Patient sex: F
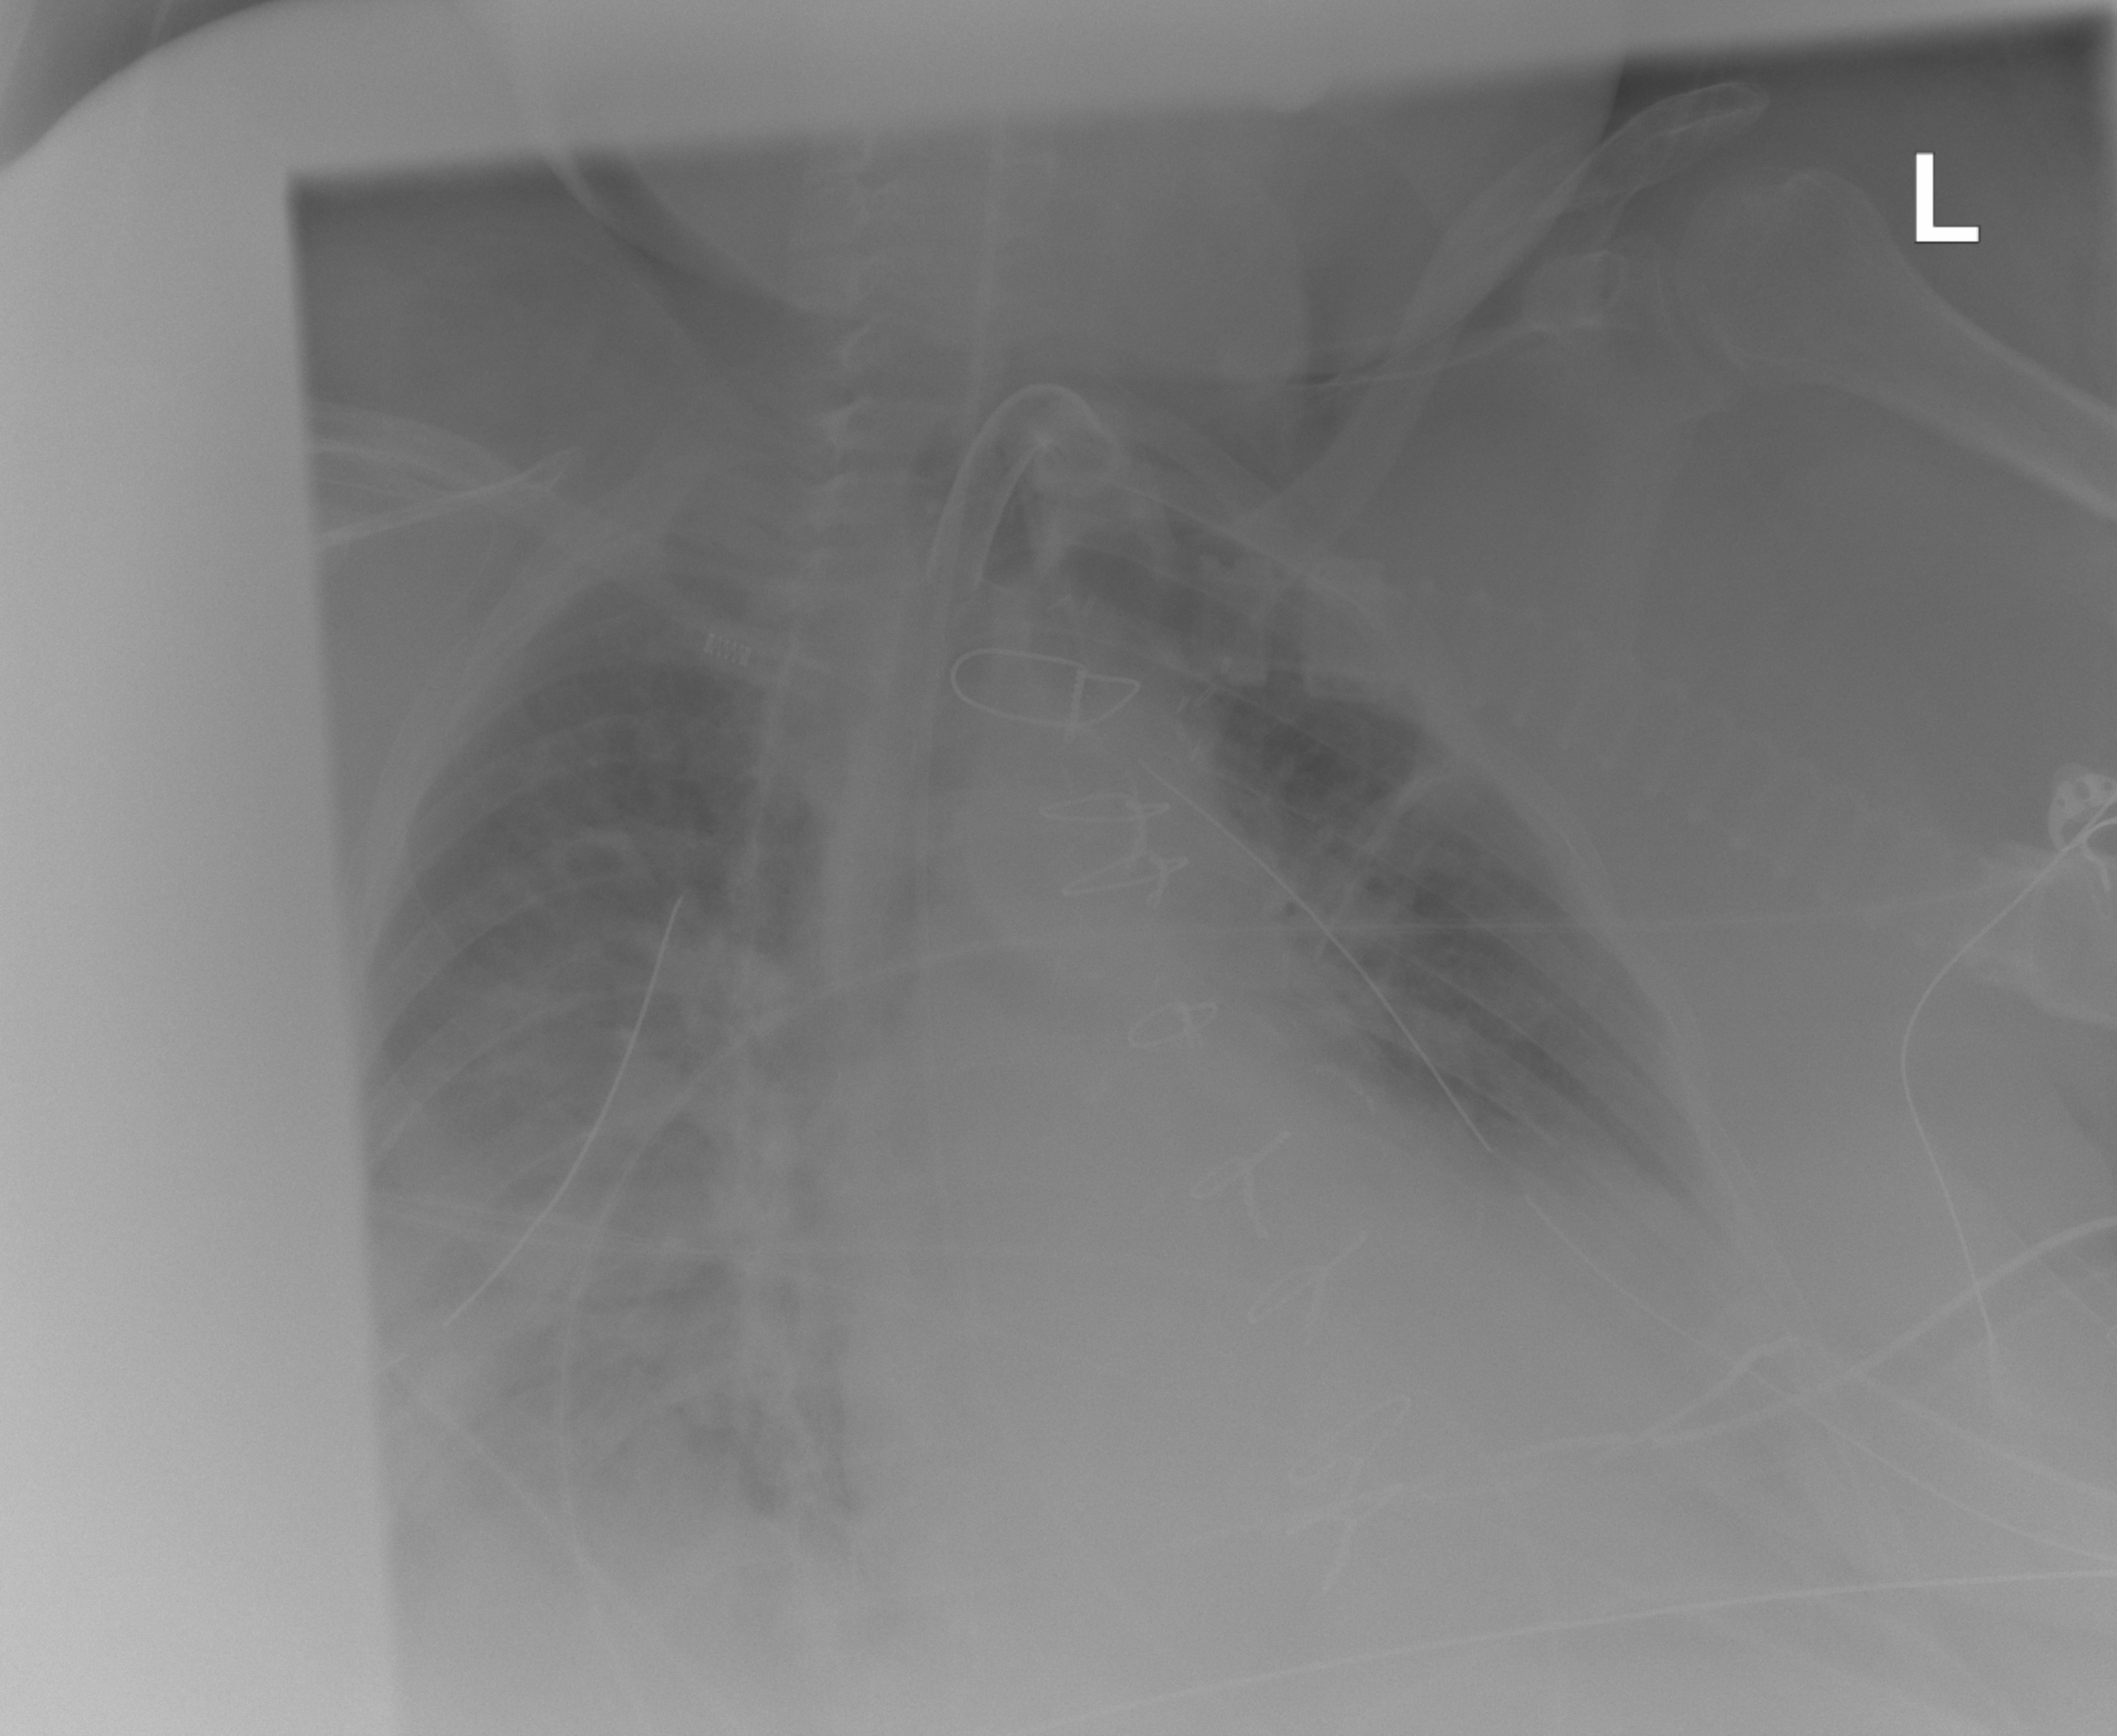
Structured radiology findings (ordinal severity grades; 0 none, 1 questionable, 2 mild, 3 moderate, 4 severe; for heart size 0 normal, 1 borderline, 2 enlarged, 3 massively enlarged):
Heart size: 2
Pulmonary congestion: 0
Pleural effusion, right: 2
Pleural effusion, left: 0
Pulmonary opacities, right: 1
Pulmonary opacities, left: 0
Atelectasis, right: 2
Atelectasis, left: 0